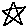
Label: star